Field crop: maize
Growth stage: 2
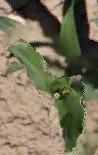
Species: maize